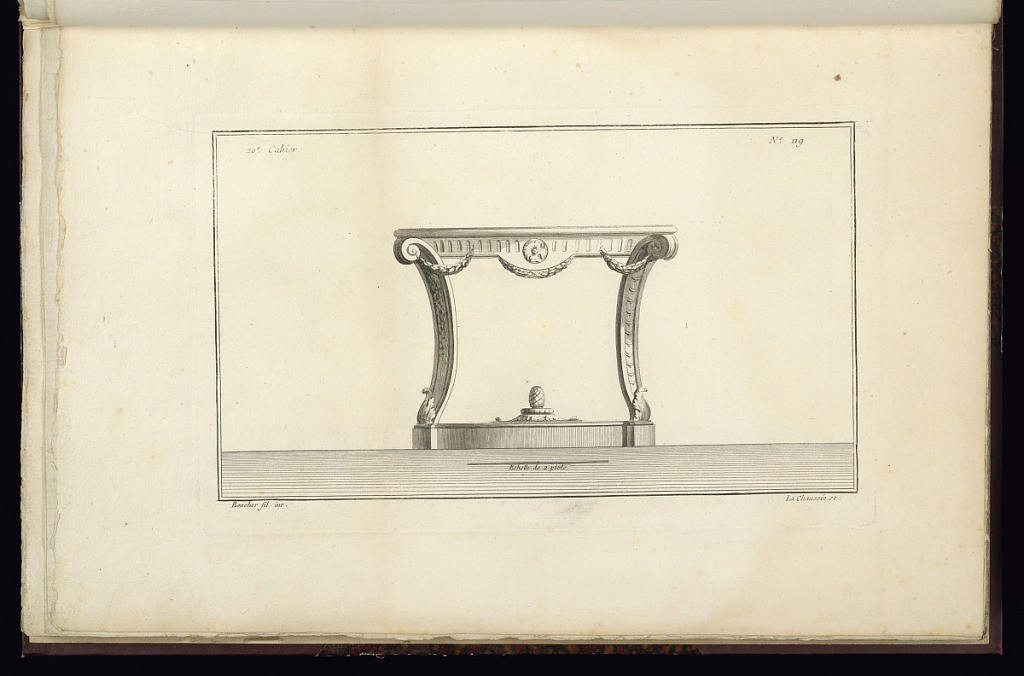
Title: Design for a Side Table
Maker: Juste-François Boucher, French, 1736 – 1782
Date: ca. 1775
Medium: Engraving on off white laid paper
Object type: Print
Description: Design for a side table with a rounded tabletop and a pinecone at its base. The table is decorated with curved, scroll-headed legs, fluting, a rosette. The plate is signed.